Question: This is the code I am using
'''
extension UIImage {
var ellipseMasked: UIImage? {
guard let cgImage = cgImage else { return nil }
let rect = CGRect(origin: .zero, size: size)
return UIGraphicsImageRenderer(size: size, format: imageRendererFormat)
.image{ _ in
UIBezierPath(ovalIn: rect).addClip()
UIImage(cgImage: cgImage, scale: scale, orientation: imageOrientation)
.draw(in: rect)
}
}
}
'''
This is the image I got

The background color is black.
How can I make the background transparent?
I tried different ways but haven't made it work yet.
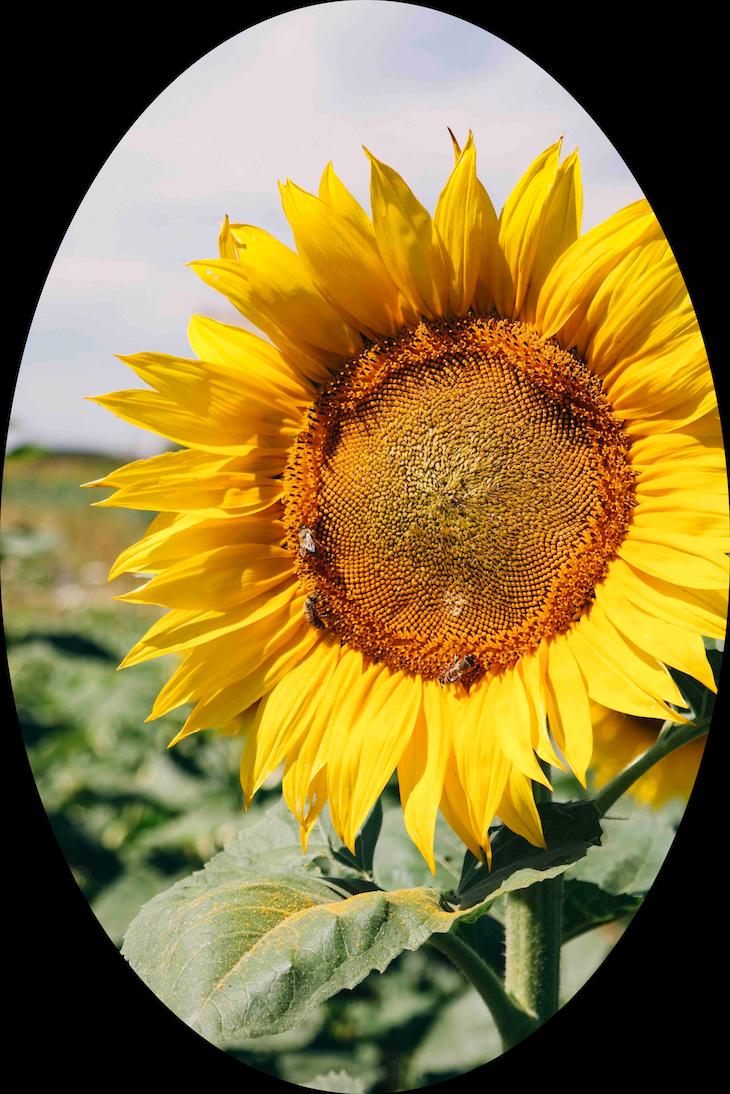
Answer: You can subclass UIImageView and mask its CALayer instead of clipping the image itself:
'''
extension CAShapeLayer {
convenience init(path: UIBezierPath) {
self.init()
self.path = path.cgPath
}
}
'''
---
'''
class EllipsedView: UIImageView {
override func layoutSubviews() {
super.layoutSubviews()
layer.mask = CAShapeLayer(path: .init(ovalIn: bounds))
}
}
'''
---
'''
let profilePicture = UIImage(data: try! Data(contentsOf: URL(string:"http://i.stack.imgur.com/Xs4RX.jpg")!))!
let iv = EllipsedView(image: profilePicture)
'''
---
If you need to clip the 'UIImage' itself you can do it as follow:
'''
extension UIImage {
var ellipseMasked: UIImage? {
UIGraphicsBeginImageContextWithOptions(size, false, scale)
defer { UIGraphicsEndImageContext() }
UIBezierPath(ovalIn: .init(origin: .zero, size: size)).addClip()
draw(in: .init(origin: .zero, size: size))
return UIGraphicsGetImageFromCurrentImageContext()
}
}
'''
For iOS10+ you can use 'UIGraphicsImageRenderer'.
'''
extension UIImage {
var ellipseMasked: UIImage {
let rect = CGRect(origin: .zero, size: size)
let format = imageRendererFormat
format.opaque = false
return UIGraphicsImageRenderer(size: size, format: format).image{ _ in
UIBezierPath(ovalIn: rect).addClip()
draw(in: rect)
}
}
}
'''
---
'''
let profilePicture = UIImage(data: try! Data(contentsOf: URL(string:"http://i.stack.imgur.com/Xs4RX.jpg")!))!
profilePicture.ellipseMasked
'''
<URL>